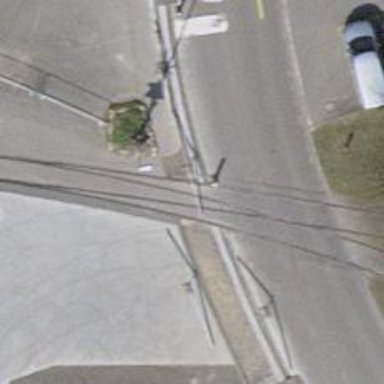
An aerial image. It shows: Railway crossing with lights and diagonal stripes.